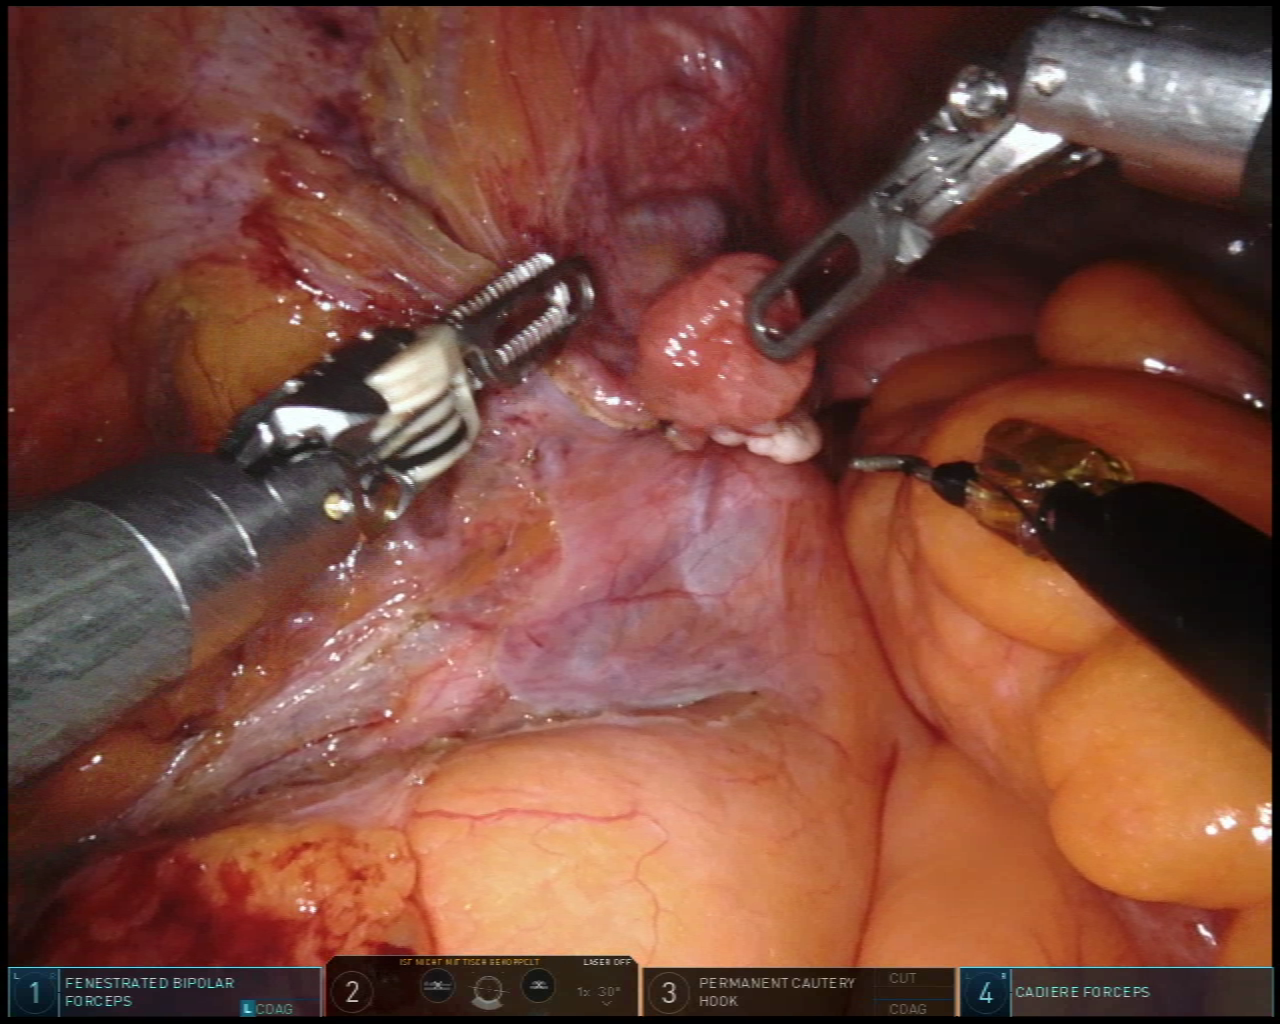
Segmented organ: ureter
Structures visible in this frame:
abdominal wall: yes
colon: no
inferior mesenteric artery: no
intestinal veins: no
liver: no
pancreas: no
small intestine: no
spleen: no
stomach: no
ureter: yes
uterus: yes
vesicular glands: no